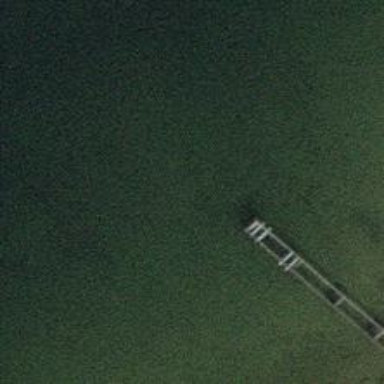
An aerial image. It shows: Man-made pier.